Interaction volume radius: 5 \u00c5
Interaction volume height: 25 \u00c5
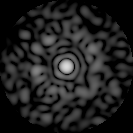
Disorder parameter: 0.8245